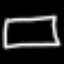
Label: square